Question: I am trying to add a column (col5) to the DataFrame such as below where the value in 'col5' needs to be a value from 'col4' that satisfies certain conditions in another column at the same row. For example, at row 1 in 'col5', I wanted a value from 'col4' such that 'col1 and col2' has a value the same as row 1 but the value in 'col3' is != value in row1. In excel this can be done using sumifs as shown in the image. Any help is appreciated.

I have updated my question based on the answer from Paul.
'''
df=pd.DataFrame({"col1":[1,1,1,1,2,2,2,2], "col2":['a','a','b', 'b','c', 'c', 'd', 'd'], "col3":['p','q','p', 'q', 'p','q','p', 'q'], 'col4':[100,200,300,400,500,600,700,800]})
'''
What I want to accomplish is something like below to add a 'col5' which checks conditions on other columns where 'col1' and 'col2' should be the same but 'col3' should not match. Assuming that 'col3' will have only two different values so saying 'col3' to not match means 'col3' should have another value.
'''
df2 = df
df['col5'] = df[(df.col1 == df2.col1) & (df.col2 == df2.col2) & (df.col3 != df2.col3)].col4
df
>>>
col1 col2 col3 col4 col5
0 1 a p 100 NaN
1 1 a q 200 NaN
2 1 b p 300 NaN
3 1 b q 400 NaN
4 2 c p 500 NaN
5 2 c q 600 NaN
6 2 d p 700 NaN
7 2 d q 800 NaN
'''
When I run this I get all NaN in 'col5' as shown above.
What I want to get is as below. Here the arrangement seems to make is simple like getting from the next or previous row but in the extended data, it can be at any row.
'''
>>>
col1 col2 col3 col4 col5
0 1 a p 100 200
1 1 a q 200 100
2 1 b p 300 400
3 1 b q 400 300
4 2 c p 500 600
5 2 c q 600 500
6 2 d p 700 800
7 2 d q 800 700
'''
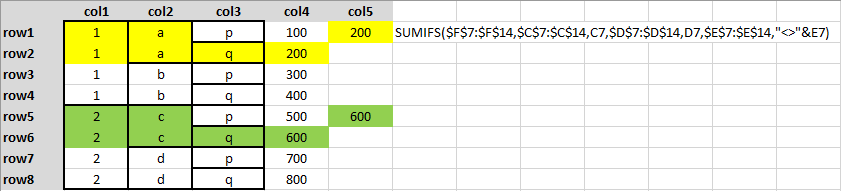
Answer: Your question is not entirely clear to me, but what I understood was:
check if col1 and col2 are the same as the next row, but col3 is different.
If so: grab the value of col4 of the next row as col5.
'''
df=pd.DataFrame({"col1":[1,1,1,1,2,2,2,2], "col2":['a','a','b', 'b','c', 'c', 'd', 'd'], "col3":['p','q','p', 'q', 'p','q','p', 'q'], 'col4':[100,200,300,400,500,600,700,800]})
df2 = df.shift(-1)
df['col5'] = df2[(df.col1 == df2.col1) & (df.col2 == df2.col2) & (df.col3 != df2.col3)].col4
df
'''
'''
col1 col2 col3 col4 col5
0 1 a p 100 200.0
1 1 a q 200 NaN
2 1 b p 300 400.0
3 1 b q 400 NaN
4 2 c p 500 600.0
5 2 c q 600 NaN
6 2 d p 700 800.0
7 2 d q 800 NaN
'''
### Update
If you also want the other values to be found, use 'apply':
'''
df['col5'] = df.apply(
lambda x: df[
(df.col1 == x.col1) &
(df.col2 == x.col2) &
(df.col3 != x.col3)
].reset_index()['col4'],
axis=1)
'''
This is a better way to iterate over you rows.